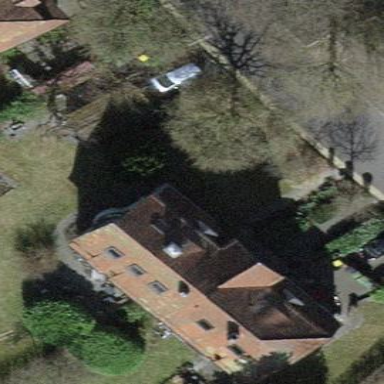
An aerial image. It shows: Building with tiled roof.